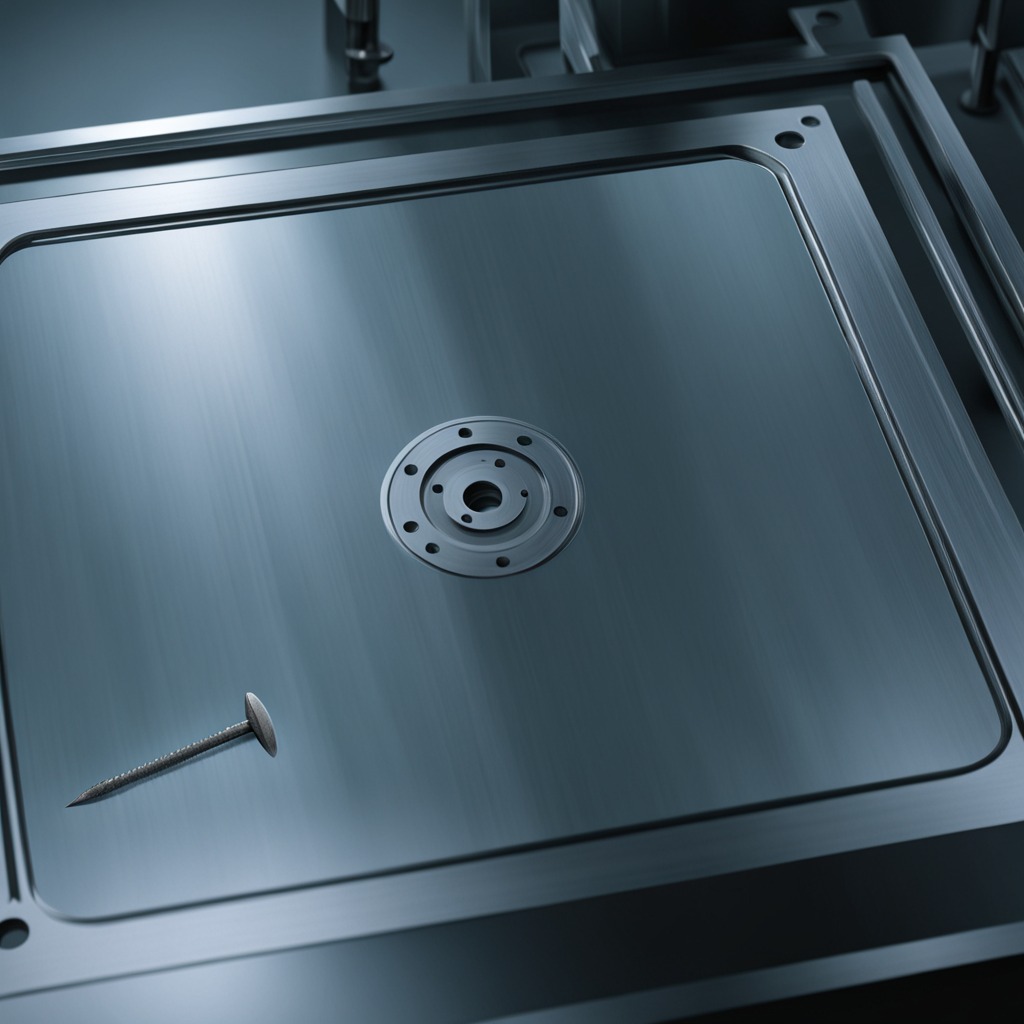
A nail is lying on a metal table in a machine shop under fluorescent lights.